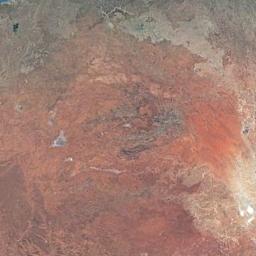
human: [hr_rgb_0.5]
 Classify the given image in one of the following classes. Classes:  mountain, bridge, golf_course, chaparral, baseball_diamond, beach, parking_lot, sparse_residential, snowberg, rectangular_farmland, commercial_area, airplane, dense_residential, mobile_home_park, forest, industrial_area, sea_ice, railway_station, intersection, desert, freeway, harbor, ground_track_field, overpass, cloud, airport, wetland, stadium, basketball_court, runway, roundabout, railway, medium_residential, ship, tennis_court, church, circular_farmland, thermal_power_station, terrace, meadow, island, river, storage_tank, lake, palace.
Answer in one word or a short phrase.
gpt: desert